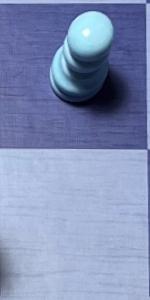
Label: Empty